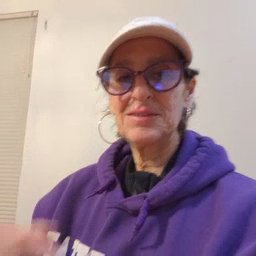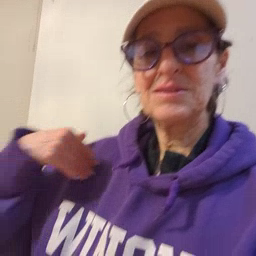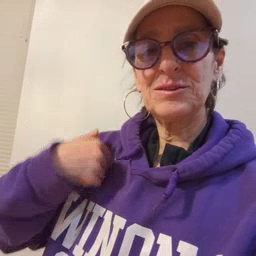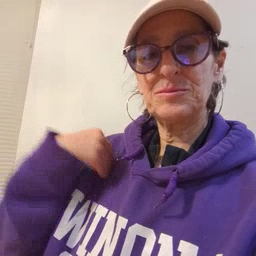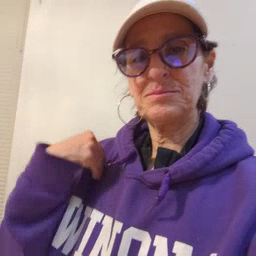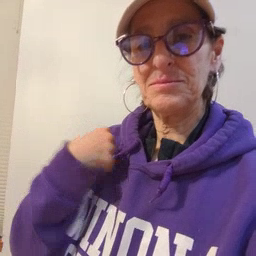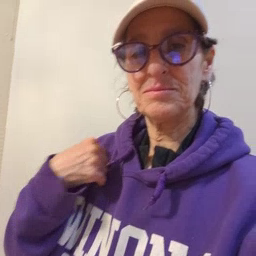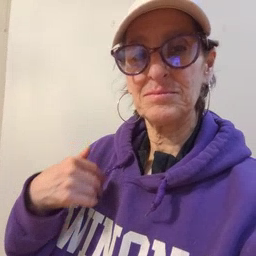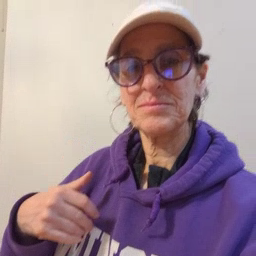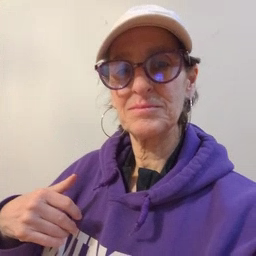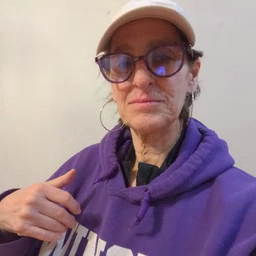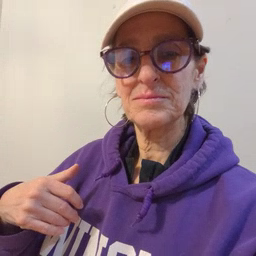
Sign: animal